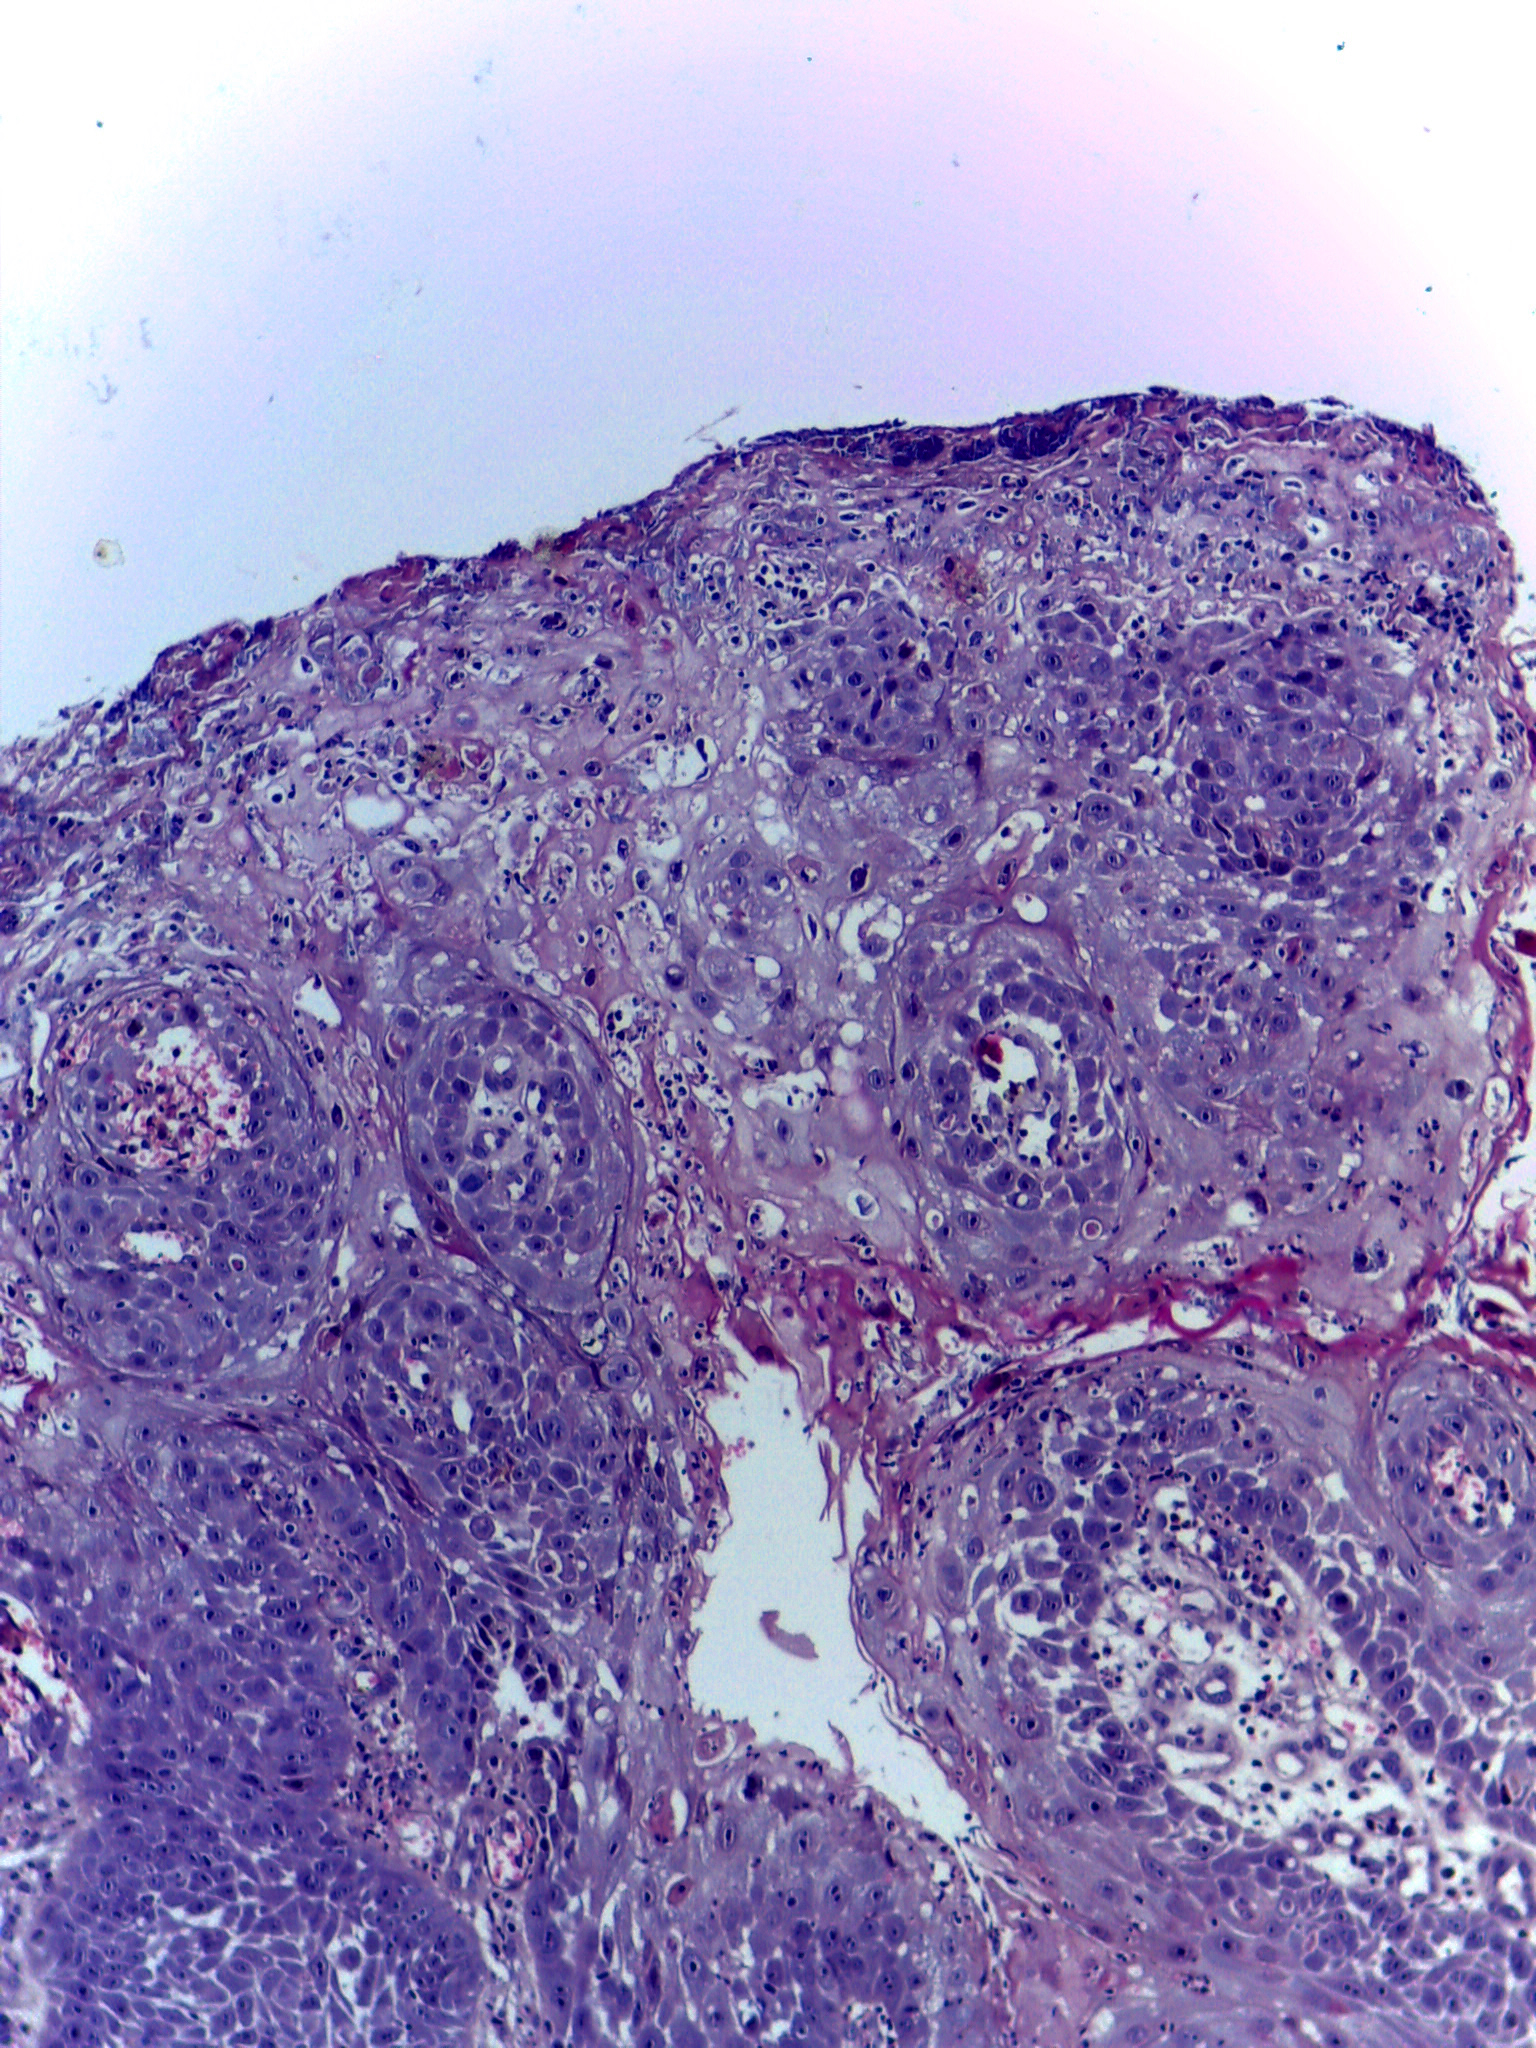
Diagnosis: OSCC